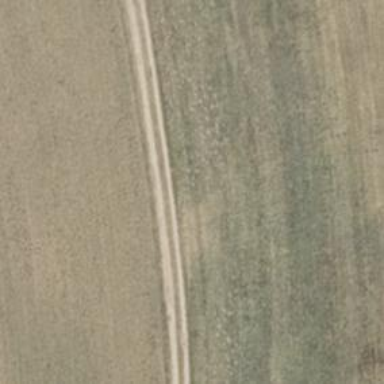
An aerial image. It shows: Track with ground surface of grade 3.